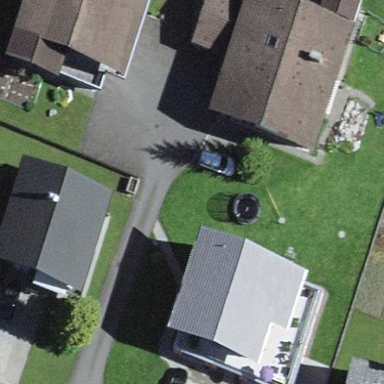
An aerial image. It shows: Simple house.